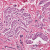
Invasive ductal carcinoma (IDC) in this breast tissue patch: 0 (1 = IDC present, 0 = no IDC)